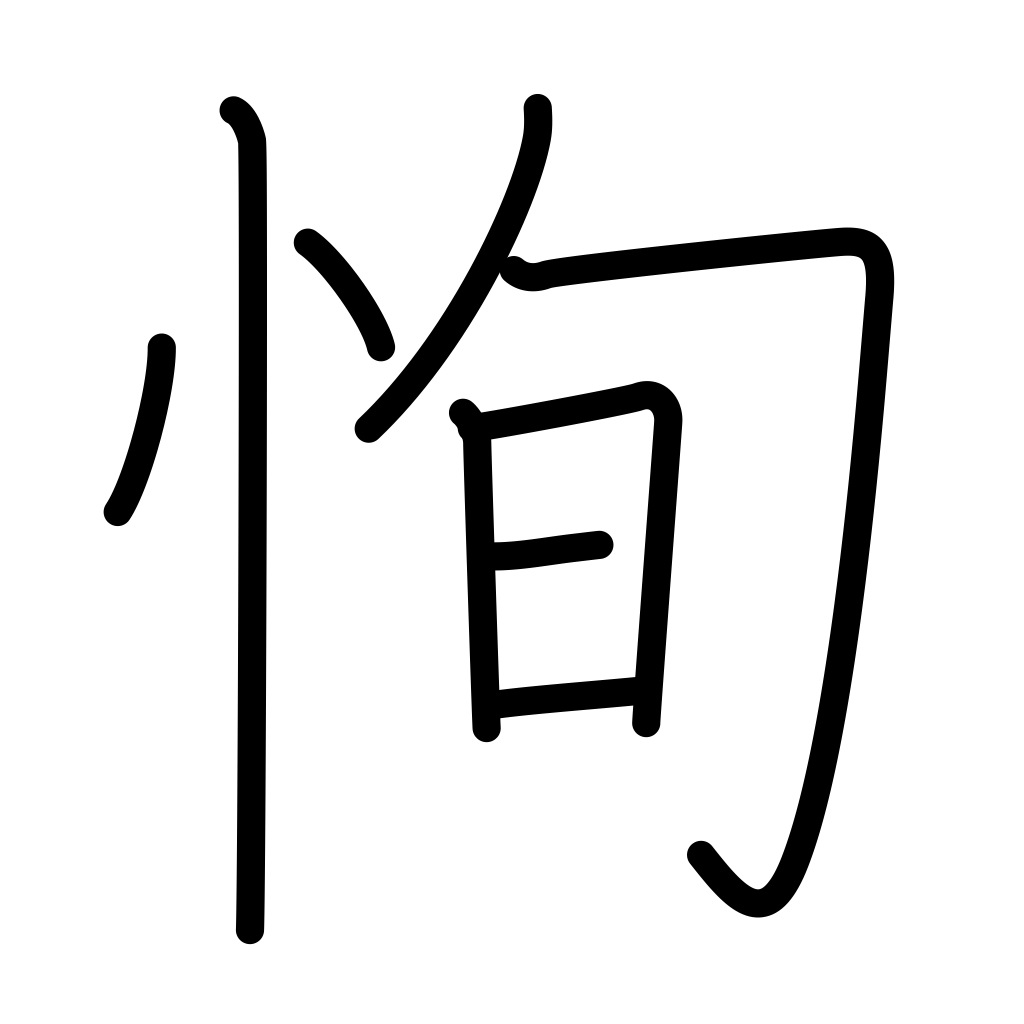
Meaning: sincere, fear, sudden, blinking